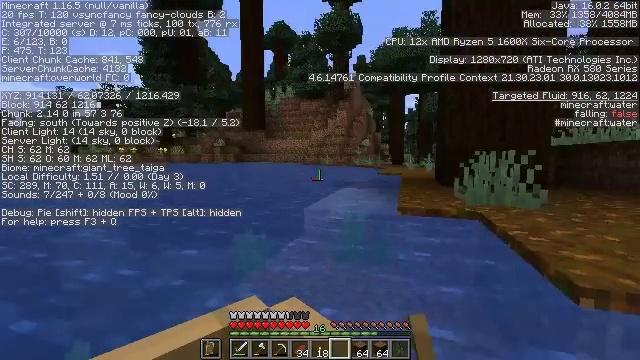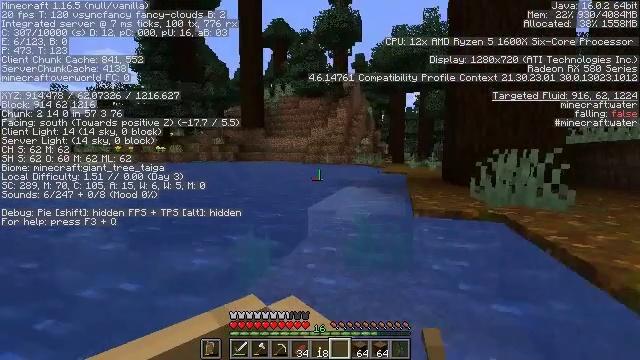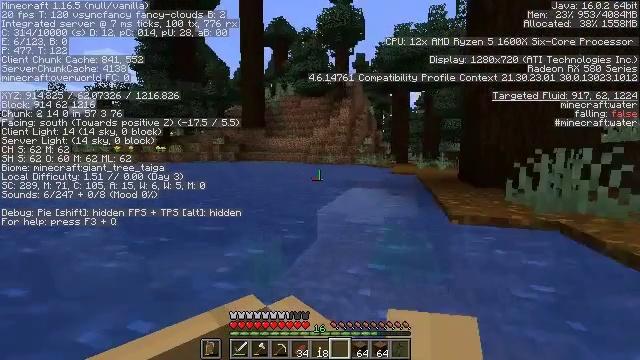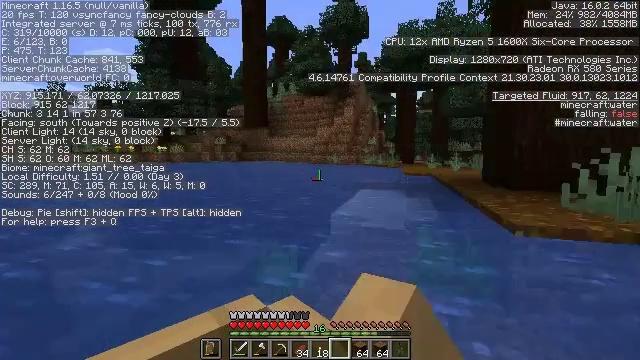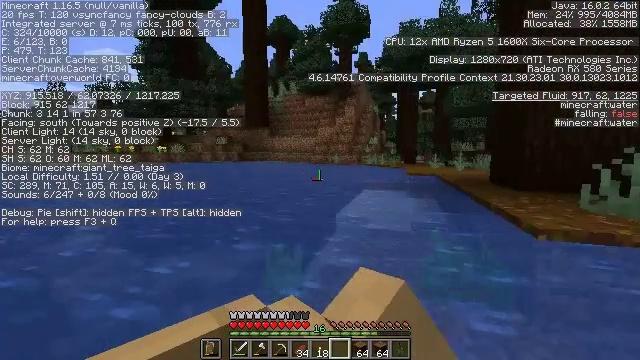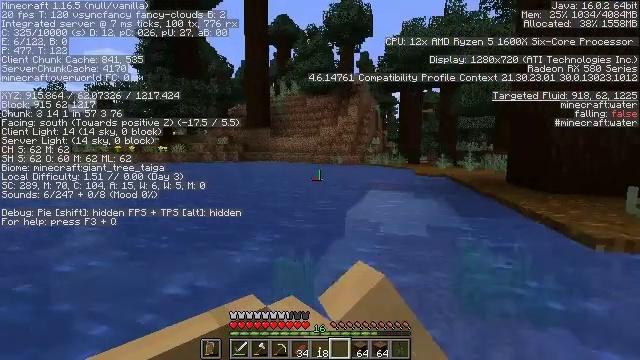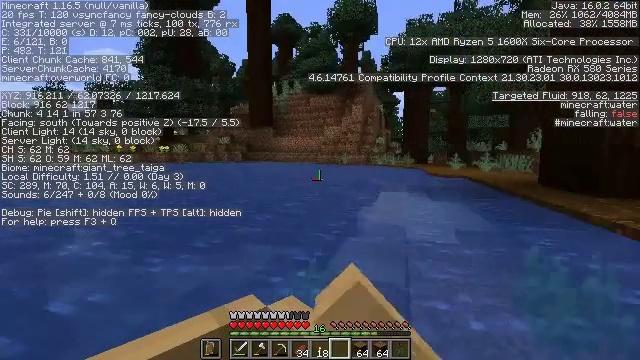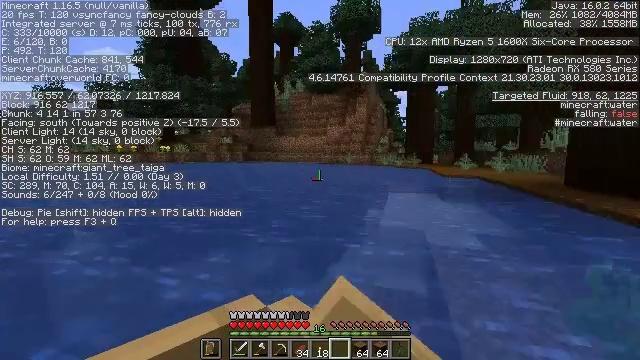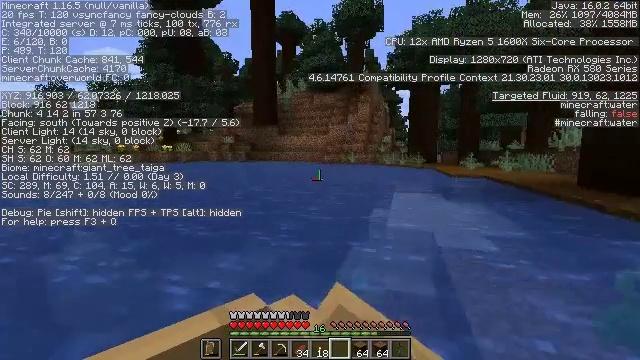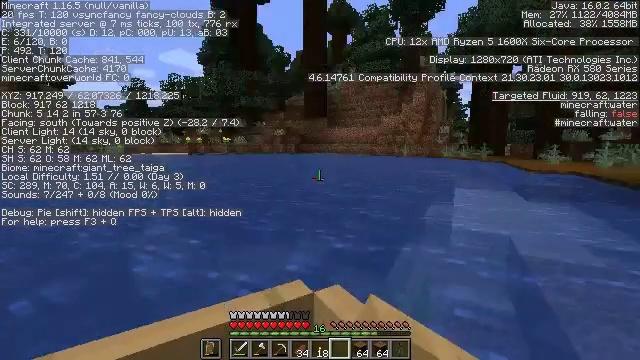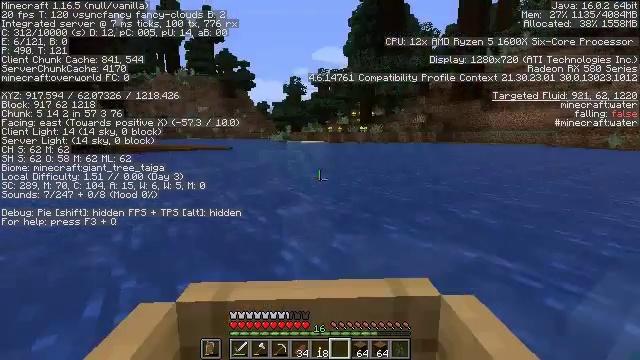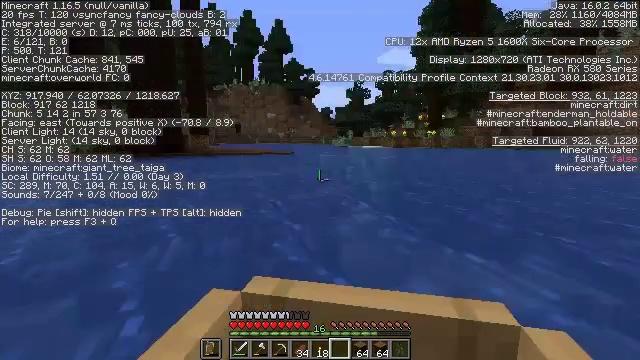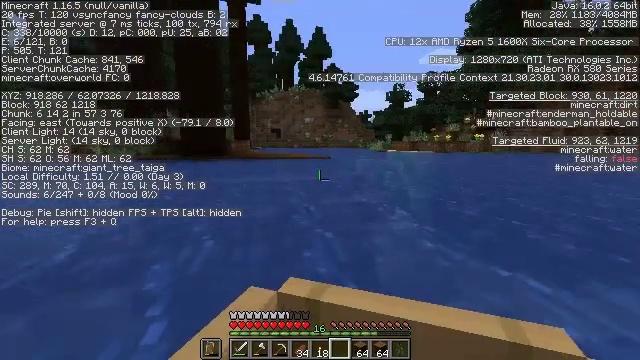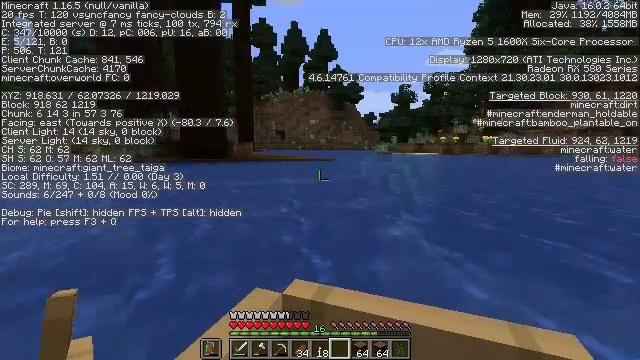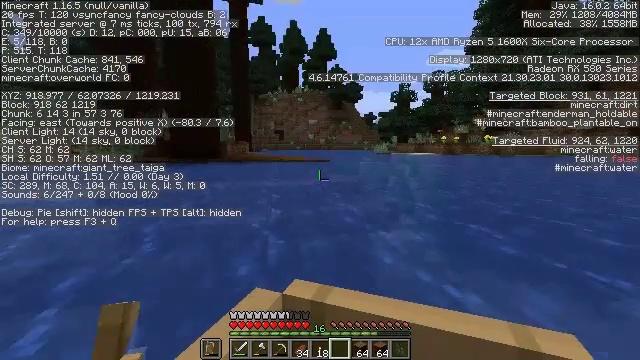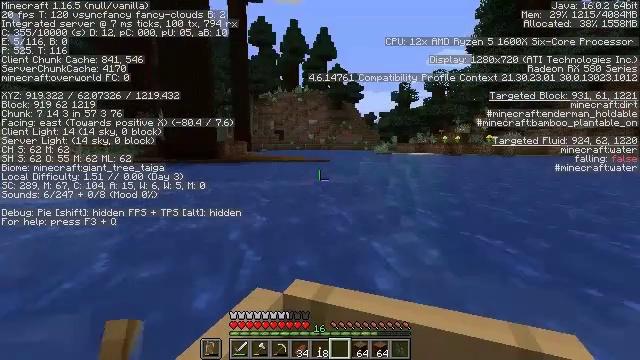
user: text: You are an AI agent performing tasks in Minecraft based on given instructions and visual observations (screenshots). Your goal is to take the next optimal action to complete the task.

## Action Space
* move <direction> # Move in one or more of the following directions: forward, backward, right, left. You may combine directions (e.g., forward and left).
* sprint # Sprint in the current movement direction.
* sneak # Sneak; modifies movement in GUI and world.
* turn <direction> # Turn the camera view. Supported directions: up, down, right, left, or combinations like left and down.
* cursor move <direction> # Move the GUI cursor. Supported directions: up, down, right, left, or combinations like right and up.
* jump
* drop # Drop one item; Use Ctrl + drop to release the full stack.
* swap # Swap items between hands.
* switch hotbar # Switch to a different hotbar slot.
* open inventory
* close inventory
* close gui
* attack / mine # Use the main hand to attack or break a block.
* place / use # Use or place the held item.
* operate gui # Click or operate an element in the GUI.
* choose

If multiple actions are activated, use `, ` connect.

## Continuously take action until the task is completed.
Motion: motion action
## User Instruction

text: Mine fern in the forest.
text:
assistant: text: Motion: move forward
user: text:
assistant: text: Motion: move forward
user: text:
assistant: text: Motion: move forward
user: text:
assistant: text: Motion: move forward
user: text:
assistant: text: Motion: move forward
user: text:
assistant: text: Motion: move forward
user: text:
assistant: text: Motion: move forward
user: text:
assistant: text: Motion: move forward
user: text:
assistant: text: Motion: move forward, turn left and down
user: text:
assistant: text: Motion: move forward, turn left and down
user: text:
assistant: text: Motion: move forward, turn left and up
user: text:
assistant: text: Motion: move forward, turn left
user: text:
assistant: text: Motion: move forward, turn left
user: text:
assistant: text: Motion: move forward
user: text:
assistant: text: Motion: move forward
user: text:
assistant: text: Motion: move forward
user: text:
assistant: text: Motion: move forward
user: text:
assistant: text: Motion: move forward
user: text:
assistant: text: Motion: move forward
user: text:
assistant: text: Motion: move forward
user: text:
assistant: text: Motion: move forward
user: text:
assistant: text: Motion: move forward
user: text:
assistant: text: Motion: move forward
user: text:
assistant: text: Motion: move forward
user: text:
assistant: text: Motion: move forward
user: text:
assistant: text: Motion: move forward
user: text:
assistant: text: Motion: move forward
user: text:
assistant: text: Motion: move forward
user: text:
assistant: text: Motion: move forward
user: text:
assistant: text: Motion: move forward